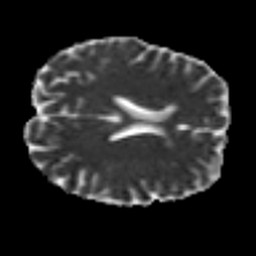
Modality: MD
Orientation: axial
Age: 31
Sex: female
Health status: healthy
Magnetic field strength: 3 T
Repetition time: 7 s
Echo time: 0.0926 s